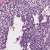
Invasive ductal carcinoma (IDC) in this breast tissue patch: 0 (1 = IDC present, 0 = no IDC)